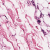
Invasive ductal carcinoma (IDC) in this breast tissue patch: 0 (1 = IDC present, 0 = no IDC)